You are looking at a signal-to-image encoding: consecutive vibration samples arranged as the rows of a grayscale square. Diagnose the bearing from this image, choosing from: normal, inner_race, outer_race, ball.
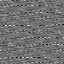
Answer: outer_race